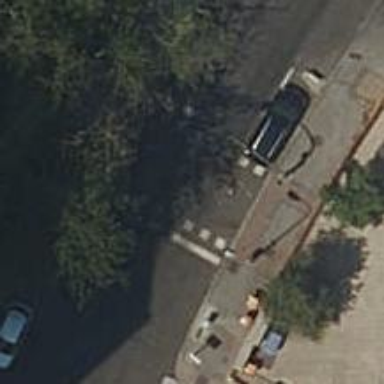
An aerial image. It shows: Sidewalk along the footway.